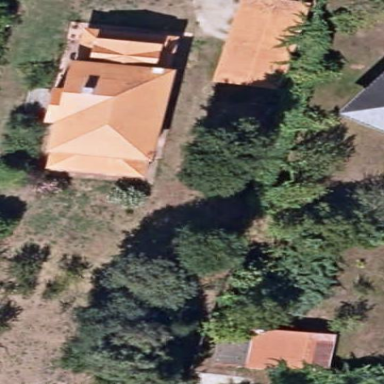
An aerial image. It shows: Simple house.